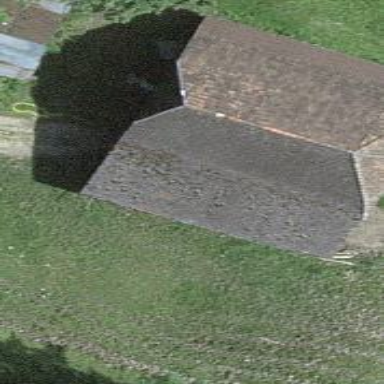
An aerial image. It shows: Barn.